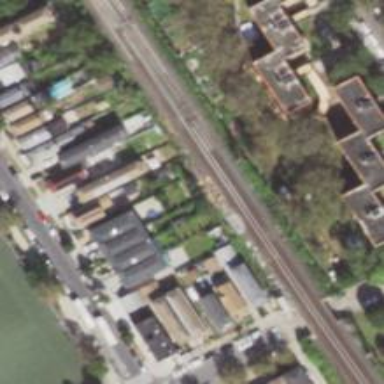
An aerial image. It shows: Electrified railway line.